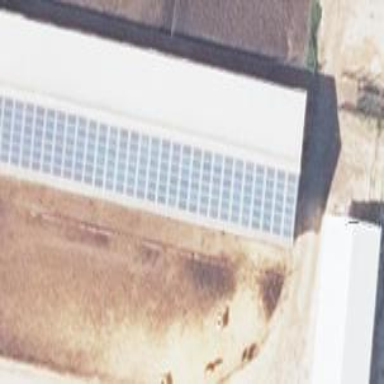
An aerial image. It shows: Solar-powered generator at farm auxiliary building. The generator is small installation using solar photovoltaic panels.